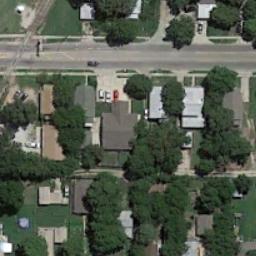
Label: medium_residential